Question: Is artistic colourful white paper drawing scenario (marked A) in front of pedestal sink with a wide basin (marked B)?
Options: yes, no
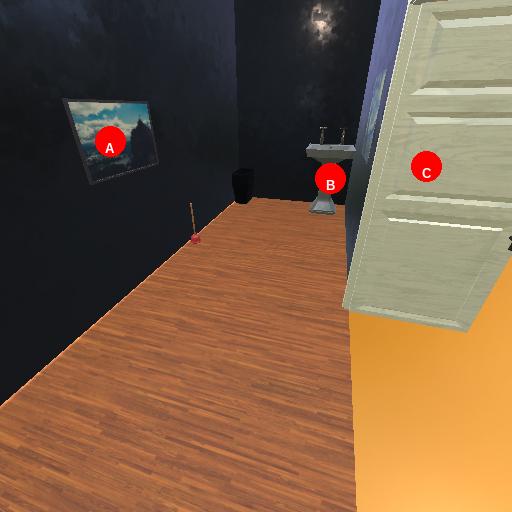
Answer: yes